Field crop: tomato
Growth stage: 1
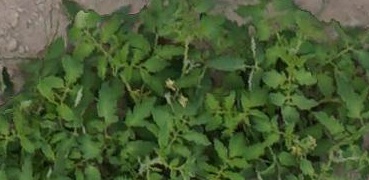
Species: tomato